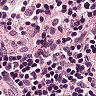
Metastatic tissue present: no